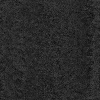
Atmospheric dust classification: dusty